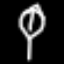
Label: leaf